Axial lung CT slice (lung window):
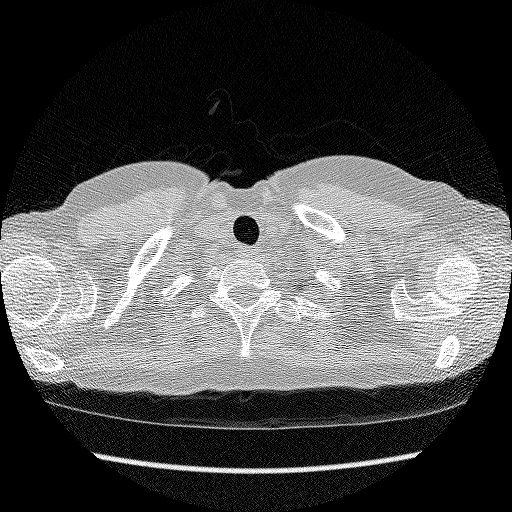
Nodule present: no